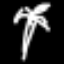
Label: palm tree